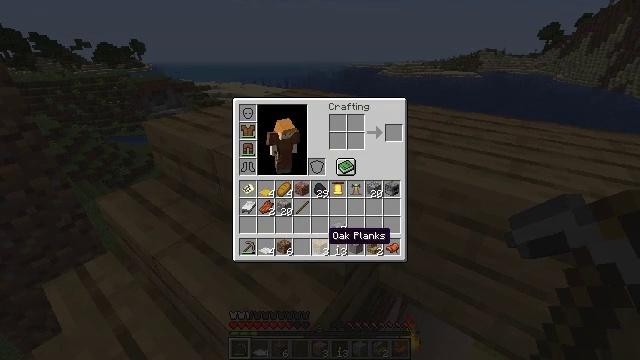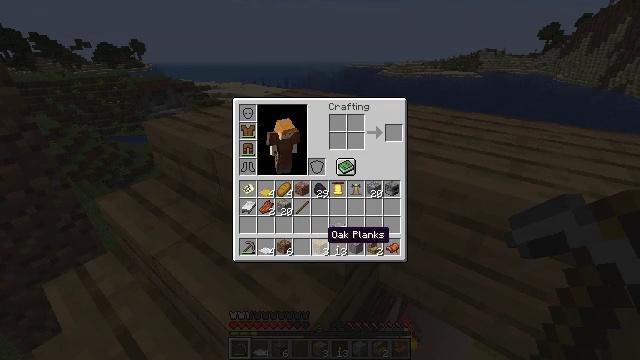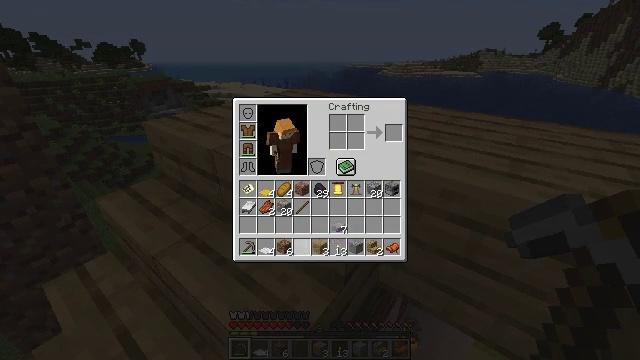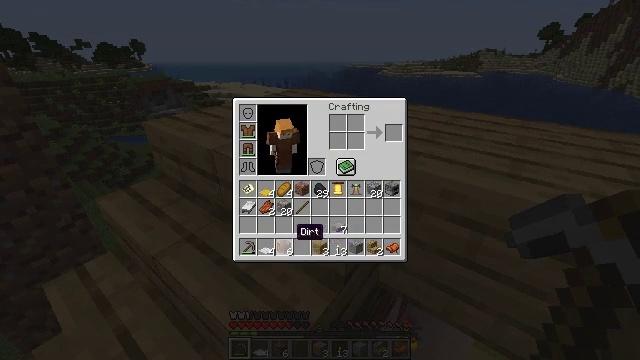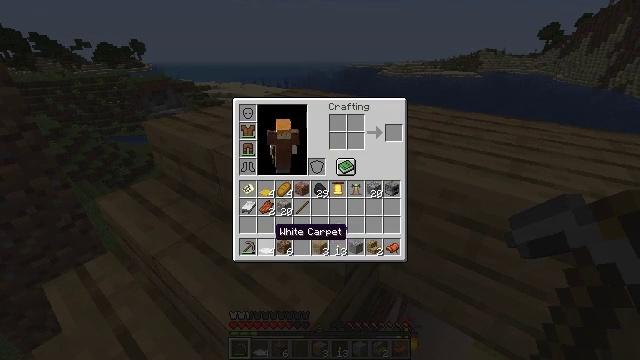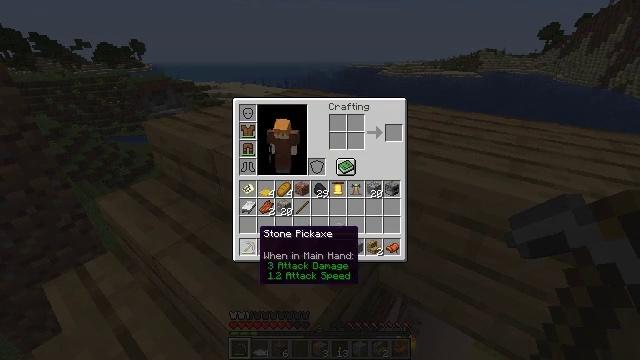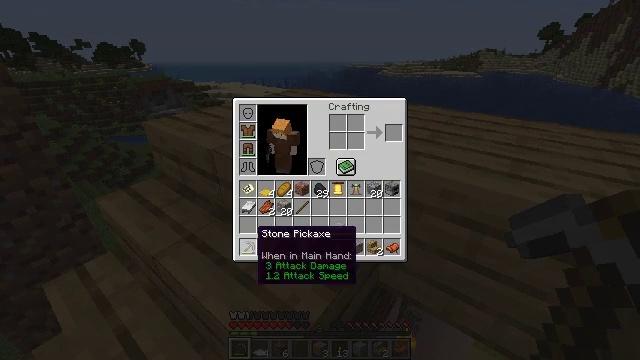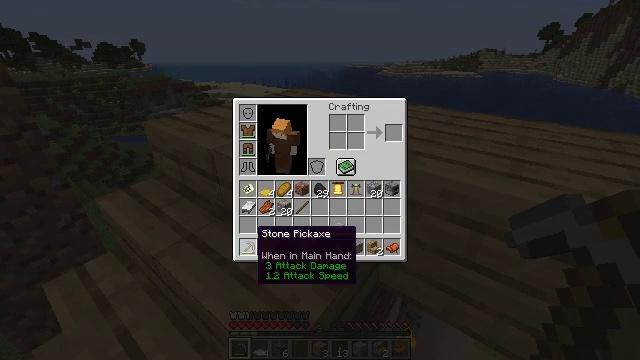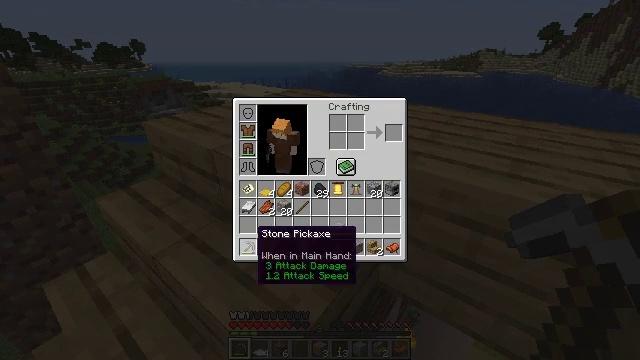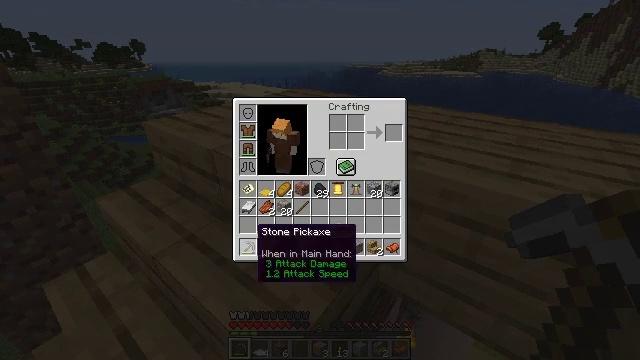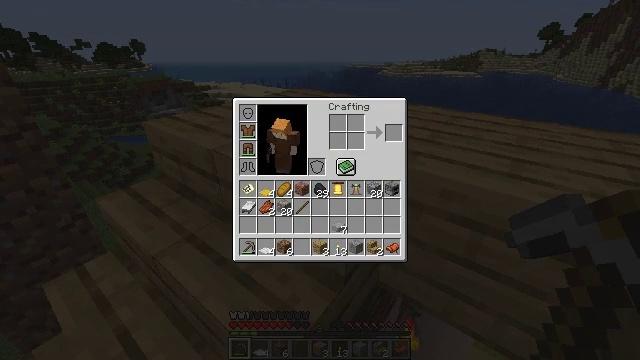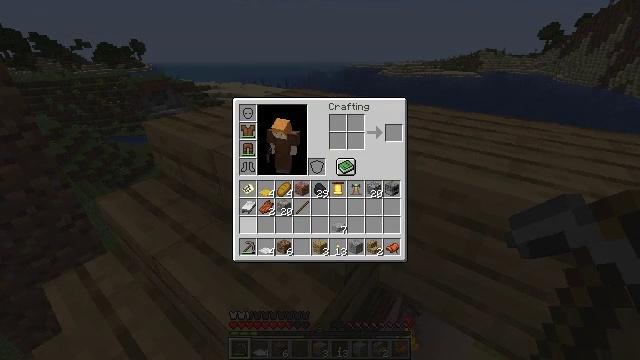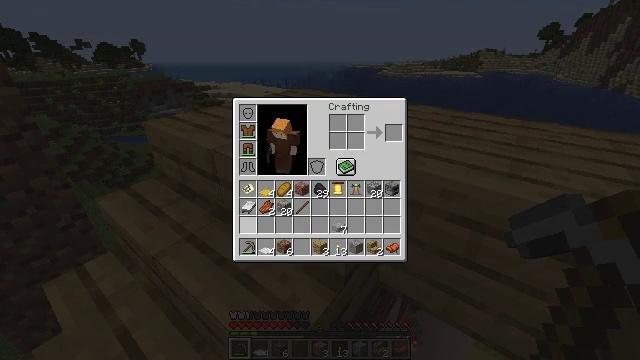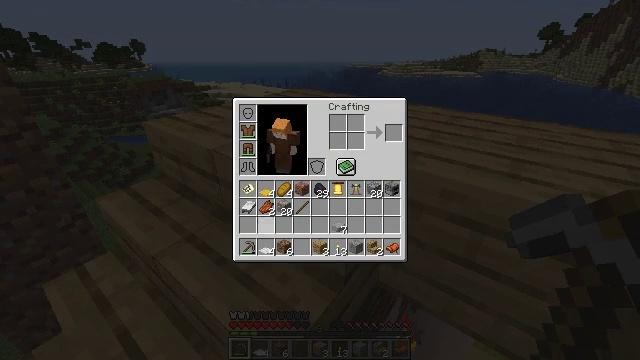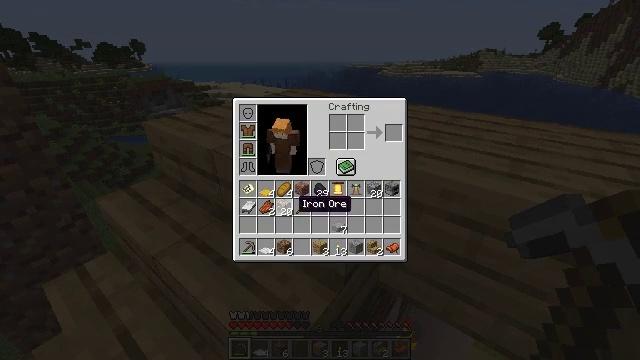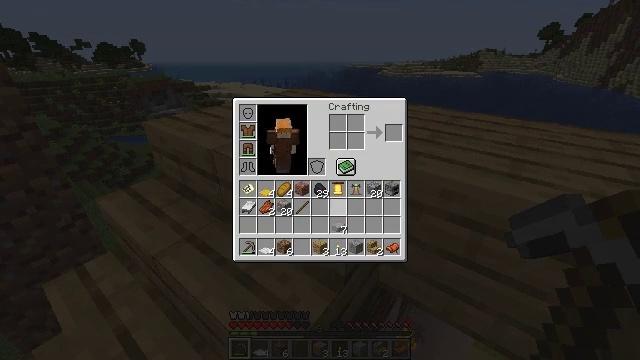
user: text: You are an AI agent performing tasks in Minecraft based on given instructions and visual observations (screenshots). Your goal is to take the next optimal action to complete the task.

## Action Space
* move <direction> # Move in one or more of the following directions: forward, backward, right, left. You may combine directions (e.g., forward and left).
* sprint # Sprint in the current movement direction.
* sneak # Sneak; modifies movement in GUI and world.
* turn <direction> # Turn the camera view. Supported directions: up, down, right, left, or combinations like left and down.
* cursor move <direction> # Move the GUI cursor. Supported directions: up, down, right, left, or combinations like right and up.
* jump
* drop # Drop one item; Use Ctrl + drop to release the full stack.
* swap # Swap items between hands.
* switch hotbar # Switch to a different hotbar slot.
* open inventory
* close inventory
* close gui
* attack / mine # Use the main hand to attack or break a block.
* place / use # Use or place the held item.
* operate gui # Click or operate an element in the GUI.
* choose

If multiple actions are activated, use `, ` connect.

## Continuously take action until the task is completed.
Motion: motion action
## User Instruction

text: Mine the oak log.
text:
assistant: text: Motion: no_op
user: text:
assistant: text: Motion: cursor move left
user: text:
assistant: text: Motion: cursor move left
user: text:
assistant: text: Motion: cursor move left
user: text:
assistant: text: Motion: cursor move left
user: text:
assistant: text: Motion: no_op
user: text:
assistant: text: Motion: no_op
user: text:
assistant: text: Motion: no_op
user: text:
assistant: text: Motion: no_op
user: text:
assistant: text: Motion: no_op
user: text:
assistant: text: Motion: no_op
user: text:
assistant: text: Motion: no_op
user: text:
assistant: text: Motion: no_op
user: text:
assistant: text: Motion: cursor move right and up
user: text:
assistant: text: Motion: cursor move right and up
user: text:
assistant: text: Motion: cursor move right
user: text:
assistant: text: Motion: no_op
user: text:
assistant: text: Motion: no_op
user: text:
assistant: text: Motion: no_op
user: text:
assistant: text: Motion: no_op
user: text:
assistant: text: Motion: no_op
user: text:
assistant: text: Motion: no_op
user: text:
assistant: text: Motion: no_op
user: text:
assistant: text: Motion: cursor move right
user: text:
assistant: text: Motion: cursor move right
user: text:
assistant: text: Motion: no_op
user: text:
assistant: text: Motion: no_op
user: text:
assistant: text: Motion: no_op
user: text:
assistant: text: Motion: no_op
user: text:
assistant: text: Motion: close inventory